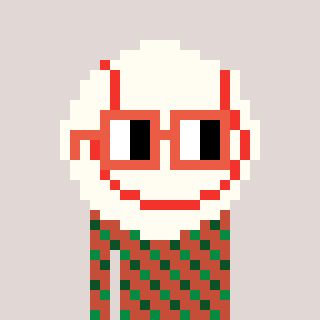
a pixel art character with square orange glasses, a baseball ball-shaped head and a rust-colored body on a warm background